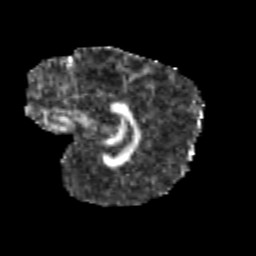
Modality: FA
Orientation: sagittal
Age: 9
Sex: female
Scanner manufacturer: siemens
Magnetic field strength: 3 T
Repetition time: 3.8 s
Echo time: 0.07 s